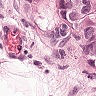
Metastatic tissue present: yes